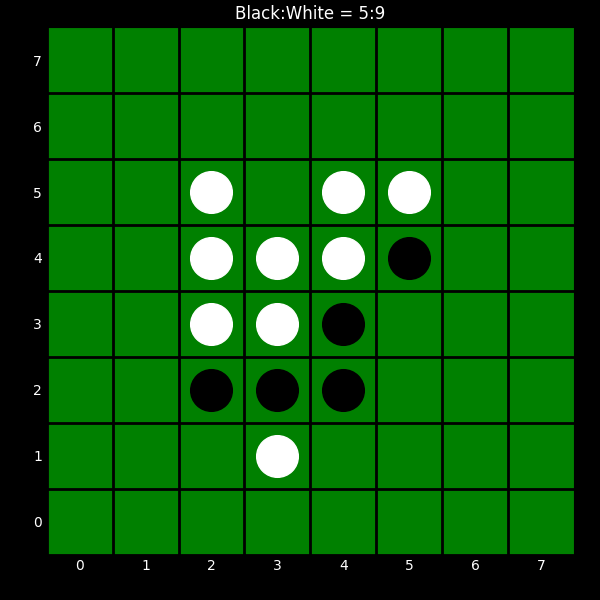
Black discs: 5
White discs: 9